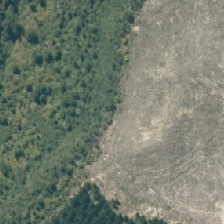
Land cover: harvested_forest